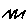
Label: zigzag